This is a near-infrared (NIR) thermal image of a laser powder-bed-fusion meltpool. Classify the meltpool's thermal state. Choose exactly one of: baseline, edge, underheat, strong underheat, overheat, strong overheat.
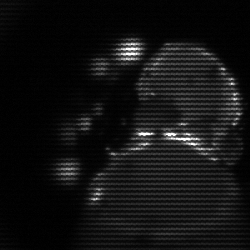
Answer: edge